Question: I'm novice in css.Could you tell me where is the margin 12px come from?
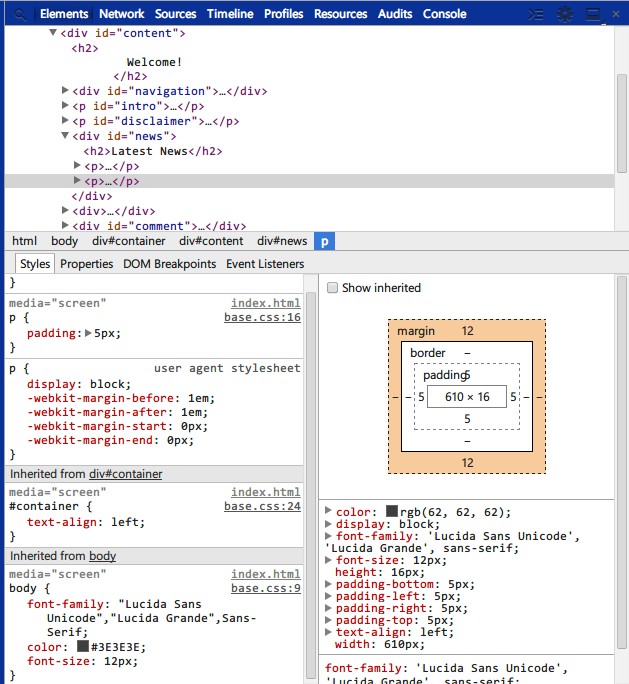
Answer: As you can also see that It is coming from . Every browser has some css rule for every element which affects the styling.
You can override this value with your own stylesheet as user agent stylesheet as lowest precedence.
'''
p{
padding:5px;
margin: 0;
}
'''